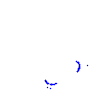
Particle: proton